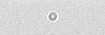
Label: camera_spot